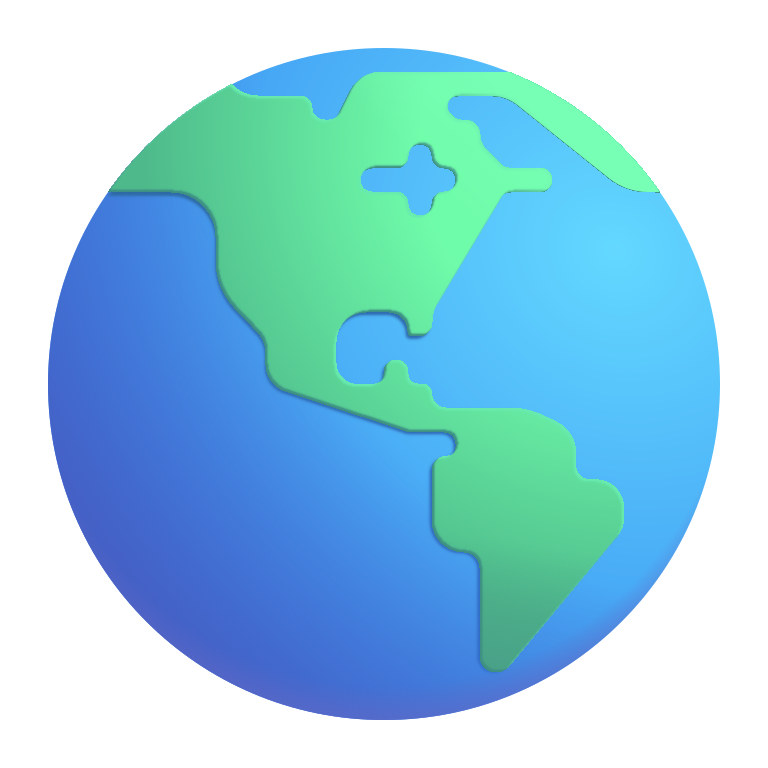
globe showing americas color